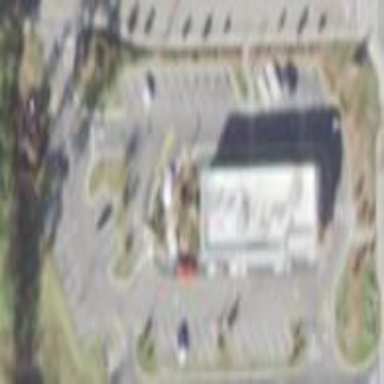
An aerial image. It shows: Commercial area with fast food eatery.